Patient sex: M
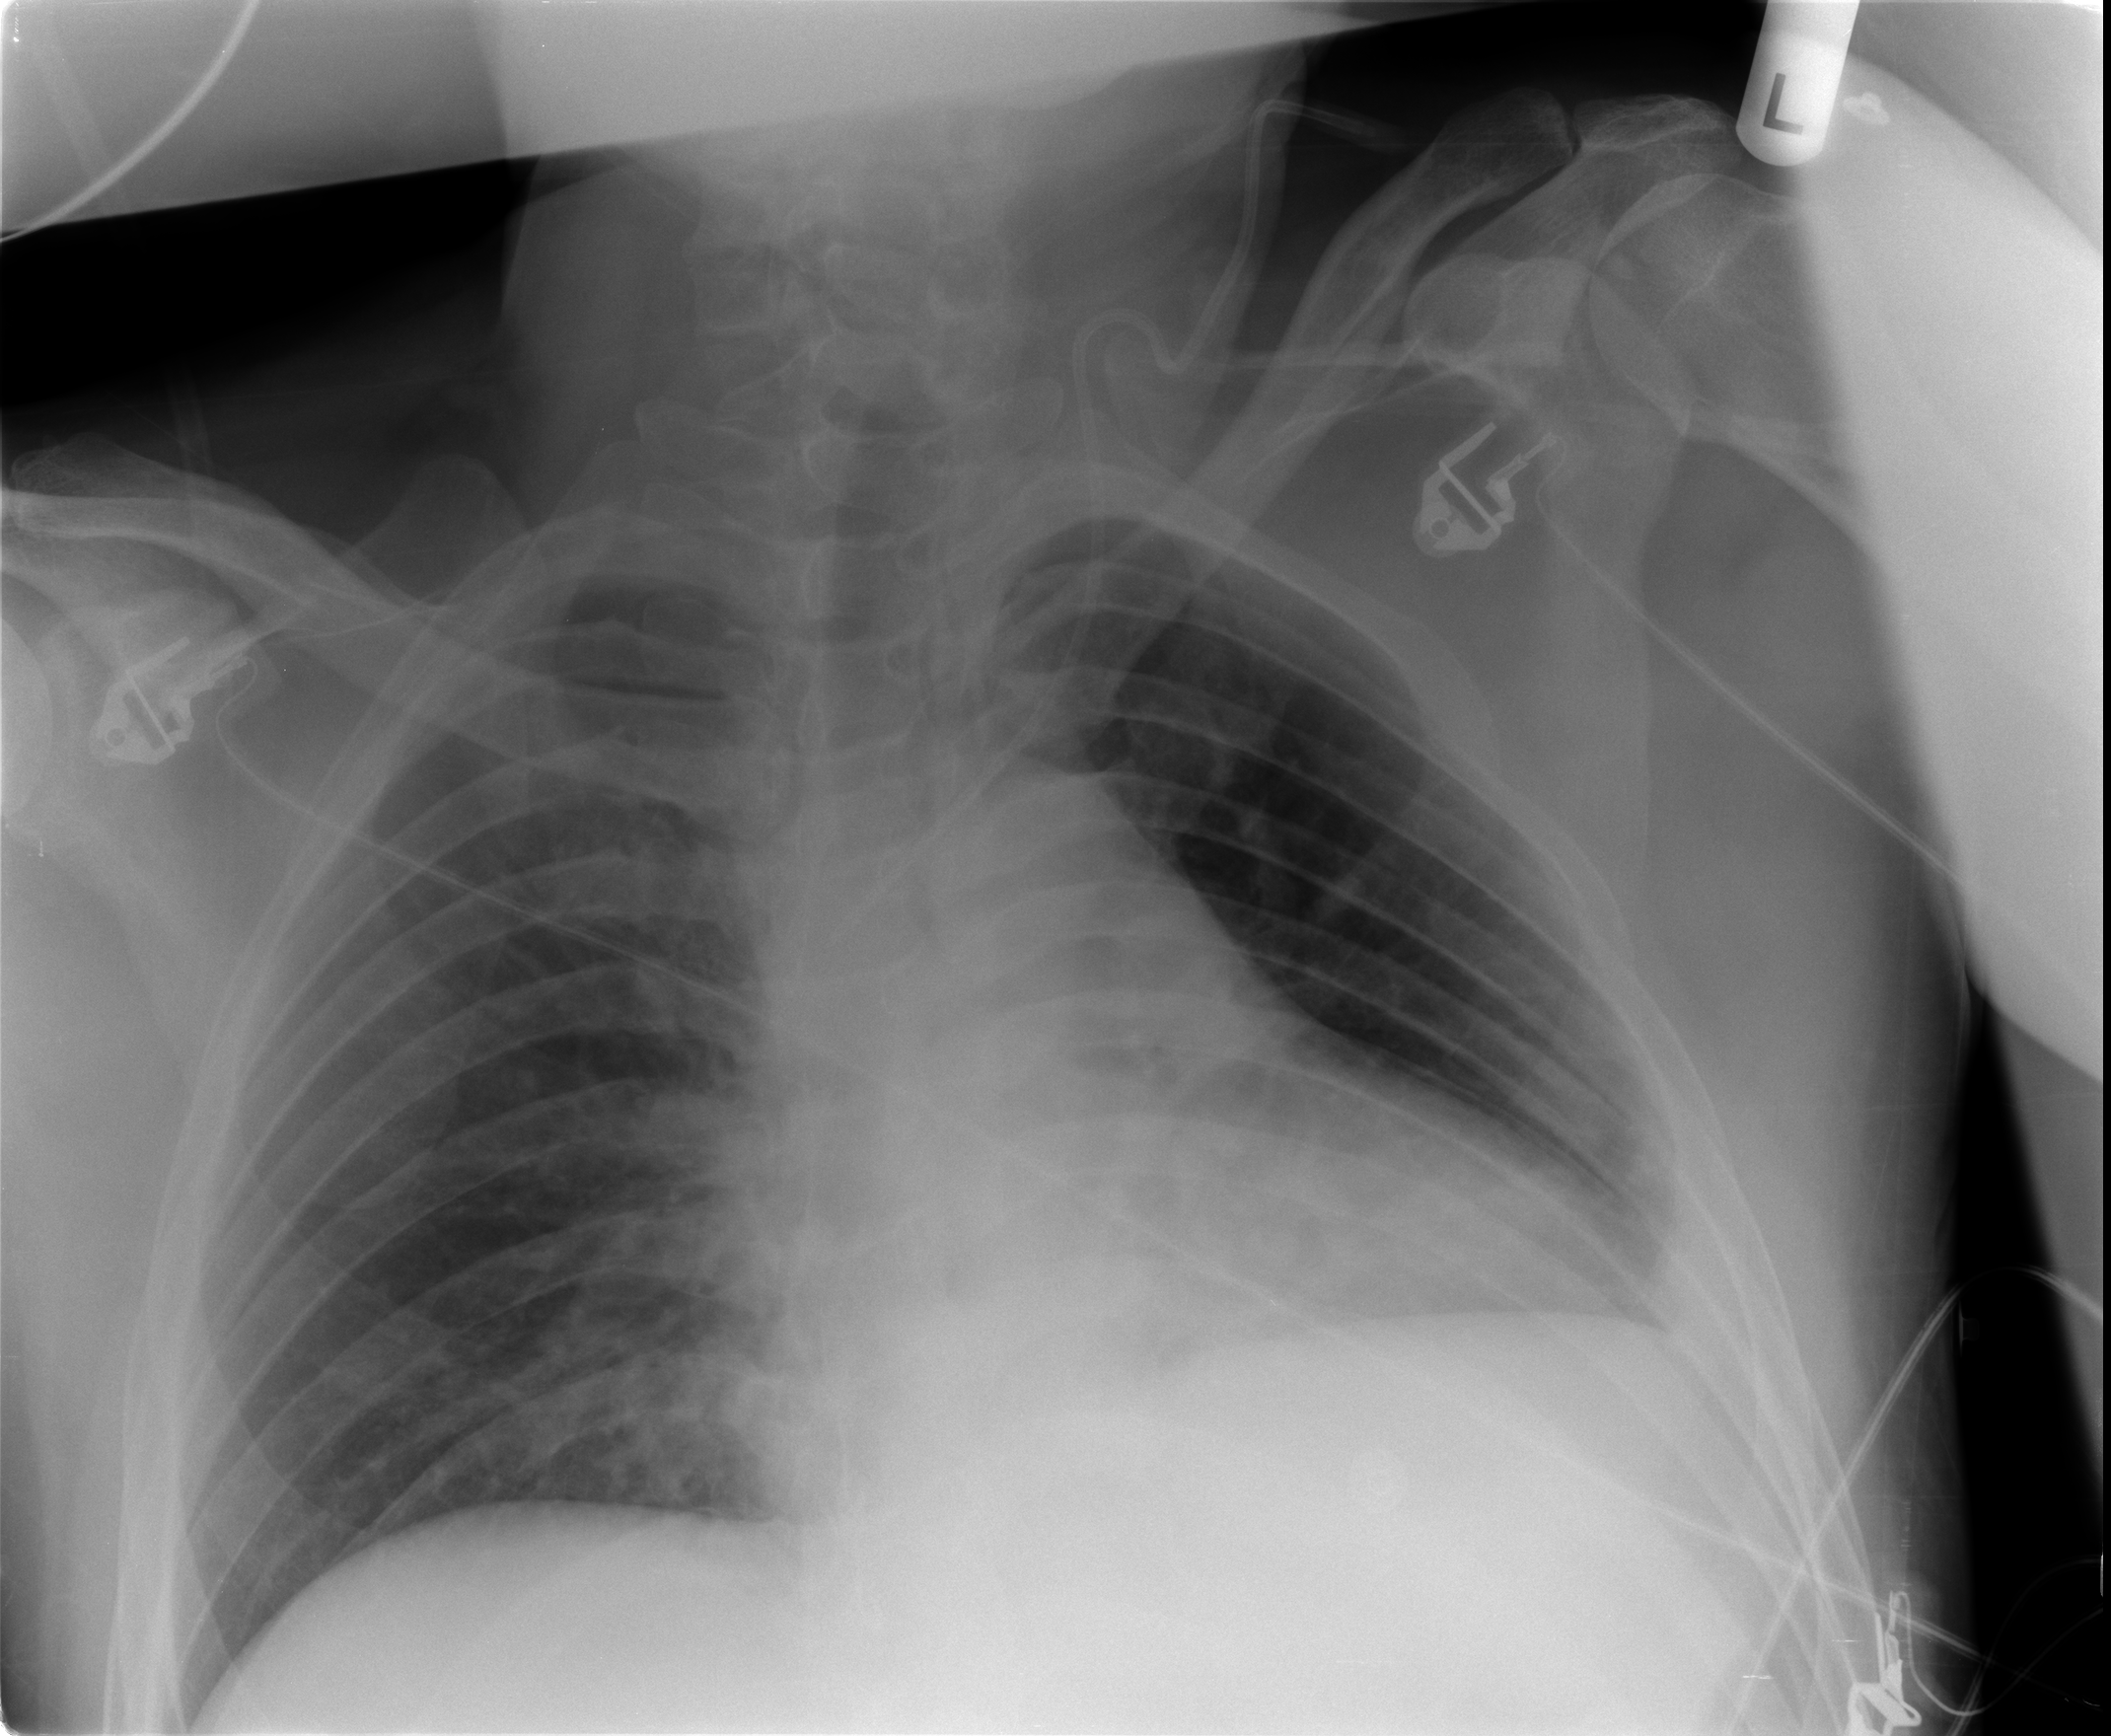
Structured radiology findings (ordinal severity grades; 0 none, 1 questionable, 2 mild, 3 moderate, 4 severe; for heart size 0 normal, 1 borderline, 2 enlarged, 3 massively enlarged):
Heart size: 2
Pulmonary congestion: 0
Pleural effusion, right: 0
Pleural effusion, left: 1
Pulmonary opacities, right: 1
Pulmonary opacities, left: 0
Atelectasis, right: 2
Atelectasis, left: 2